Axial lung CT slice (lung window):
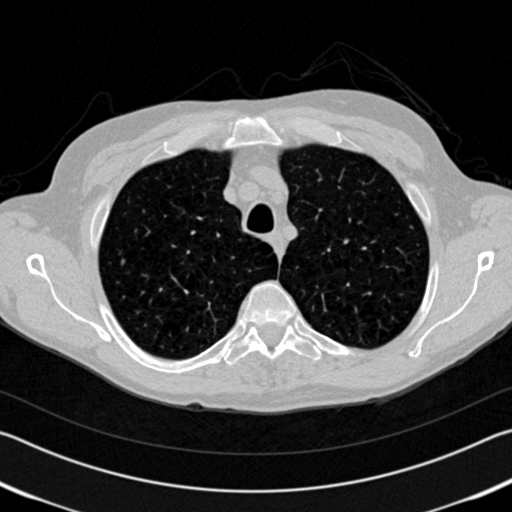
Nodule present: no